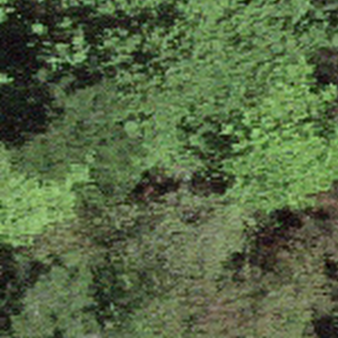
Label: other